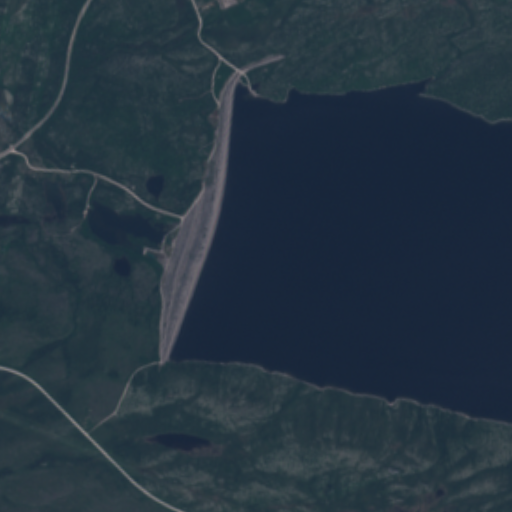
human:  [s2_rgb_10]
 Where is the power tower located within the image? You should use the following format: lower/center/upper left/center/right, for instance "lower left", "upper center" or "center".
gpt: The power tower is located in the upper left of the image.
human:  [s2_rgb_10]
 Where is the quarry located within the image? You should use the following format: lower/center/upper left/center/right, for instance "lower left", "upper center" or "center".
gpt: The quarry is located in the upper left of the image.
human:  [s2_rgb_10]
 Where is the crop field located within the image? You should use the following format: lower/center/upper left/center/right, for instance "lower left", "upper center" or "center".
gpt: There is no crop field in the image.